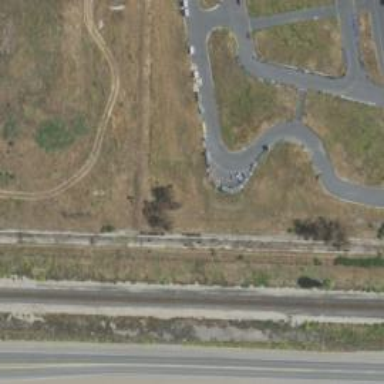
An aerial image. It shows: Asphalt raceway designed for motor sports.